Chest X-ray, AP view. Patient: 65 years old, sex F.
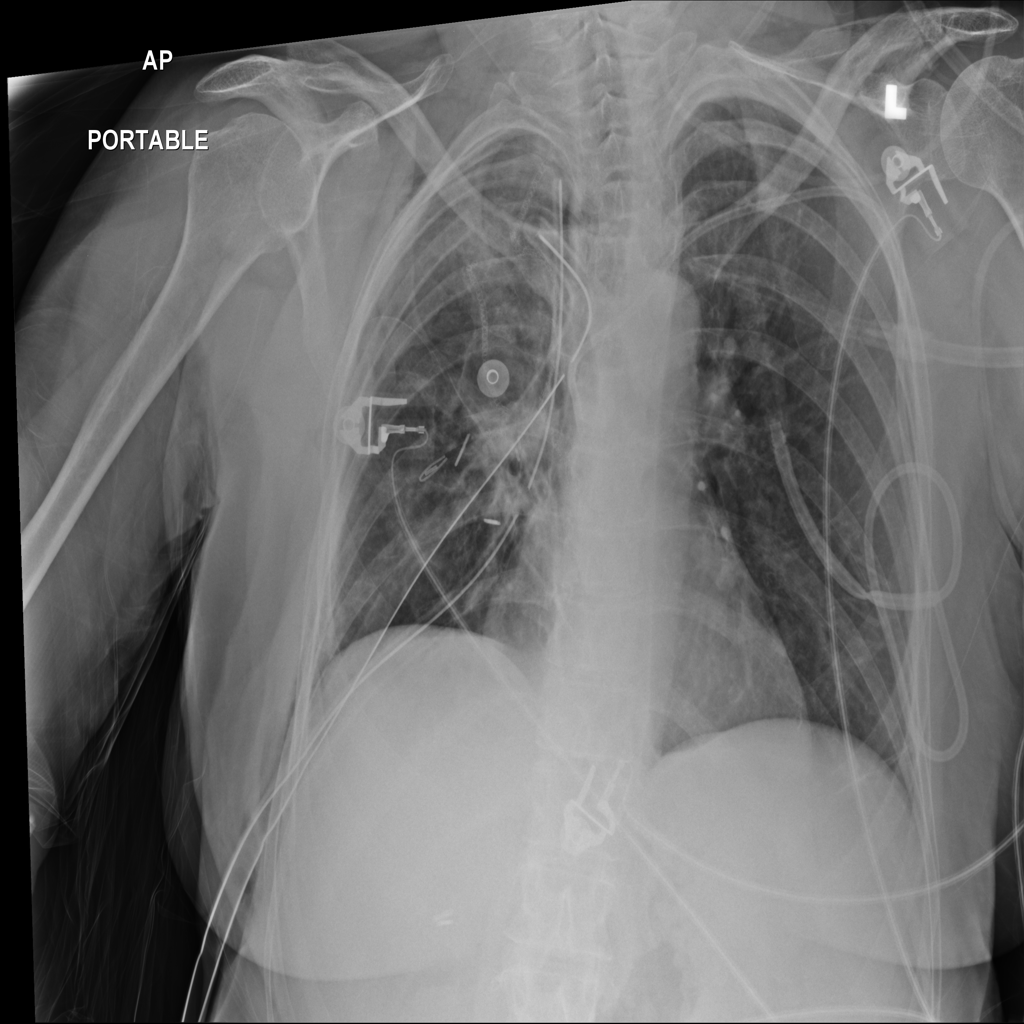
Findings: Emphysema, Mass, Nodule